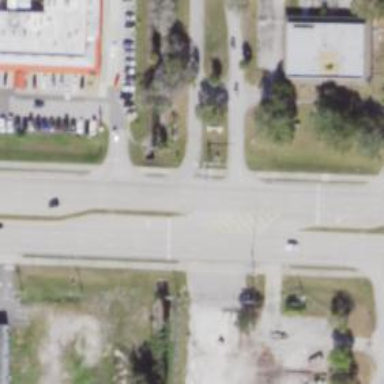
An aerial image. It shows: Unmarked crossing on footway.